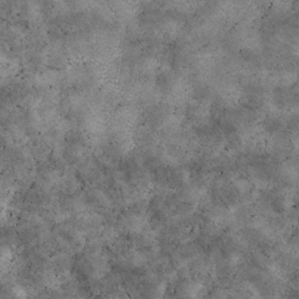
Label: non_frost